八年级 · 组合几何学
如图, $\angle A=\angle B, A E=B E$, 点 $D$ 在 $A C$ 边上, $\angle 1=\angle 2, A E$ 和 $B D$ 相交于点 $O$.

(1) 求证: $\triangle A E C \xlongequal{\triangle} \triangle B E D$;

（2）若 $\angle 1=42^{\circ}$, 求 $\angle B D E$ 的度数.
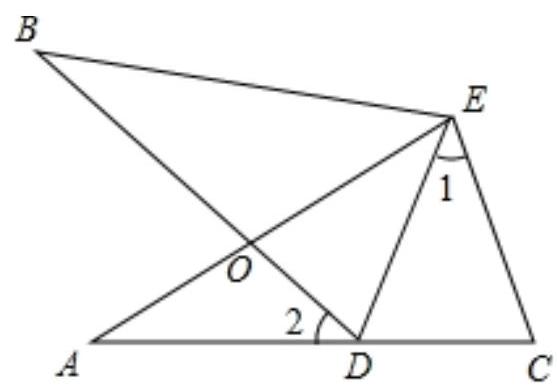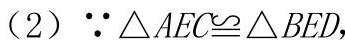
答案: 解： (1) $\because A E$ 和 $B D$ 相交于点 $O$,

$\therefore \angle A O D=\angle B O E$.

在 $\triangle A O D$ 和 $\triangle B O E$ 中,

$\because \angle A=\angle B$,

$\therefore \angle B E O=\angle 2$.

又 $\because \angle 1=\angle 2$,

$\therefore \angle 1=\angle B E O$

$\therefore \angle A E C=\angle B E D$.

在 $\triangle A E C$ 和 $\triangle B E D$ 中,

$\because\left\{\begin{array}{l}\angle A=\angle B \\ A E=B E \\ \angle A E C=\angle B E D\end{array}\right.$,

$\therefore \triangle A E C \cong \triangle B E D(A S A)$.

$\therefore E C=E D, \quad \angle C=\angle B D E$.

在 $\triangle E D C$ 中, $\because E C=E D, \angle 1=42^{\circ}$,

$\therefore \angle C=\angle E D C=\left(180^{\circ}-42^{\circ}\right) \div 2=69^{\circ}$

$\therefore \angle B D E=\angle C=69^{\circ}$.